高三 · 代数
22. 已知复数 $z=\left(m^{2}+5 m+6\right)+\left(m^{2}-2 m-15\right) i$, 当实数 $m$ 为何值时,

(1) $z$ 为实数;

(2) $z$ 为虚数;

(3) $z$ 为纯虚数.
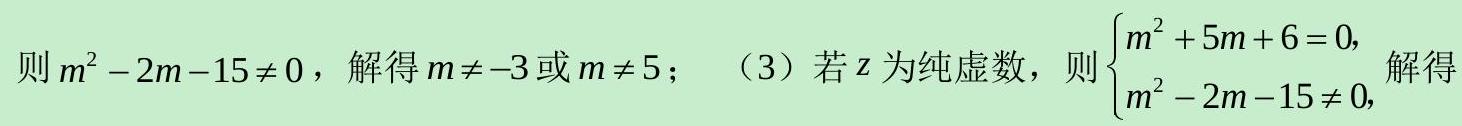
答案: $m=-3$ $m \neq-3$  $m \neq 5$; $m=5$$m=-2$
解析: : 解答: (1) 若 $z$ 为实数, 则 $m^{2}-2 m-15=0$, 解得 $m=-3$ 或 $m=5$; (2) 若 $z$ 为虚数,

$m=-2$.

分析: 本题主要考查了虚数单位 $\mathrm{i}$ 及其性质; 复数的基本概念, 解决问题的关键是根据复数的定义, $z=a+b i(1)$ 当 $z$ 为实数时, $b=0$, (2) 虚数时, $b \neq 0$; (3) 纯虚数时, $\left\{\begin{array}{l}a=0 \\ b \neq 0\end{array}\right.$